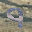
Label: 9